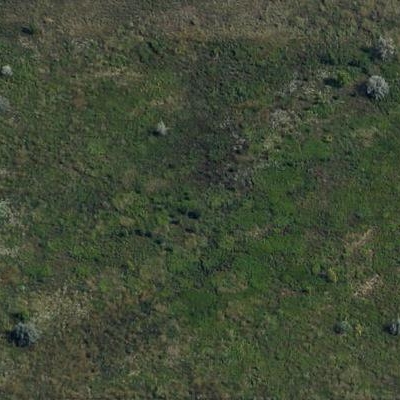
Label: Grass